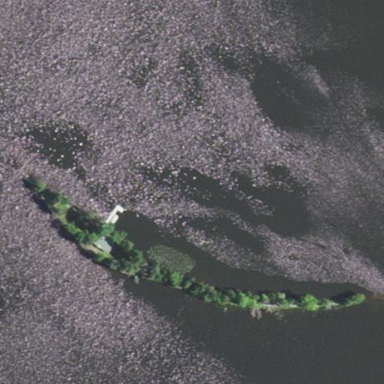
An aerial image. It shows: Islet.